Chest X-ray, PA view. Patient: 25 years old, sex M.
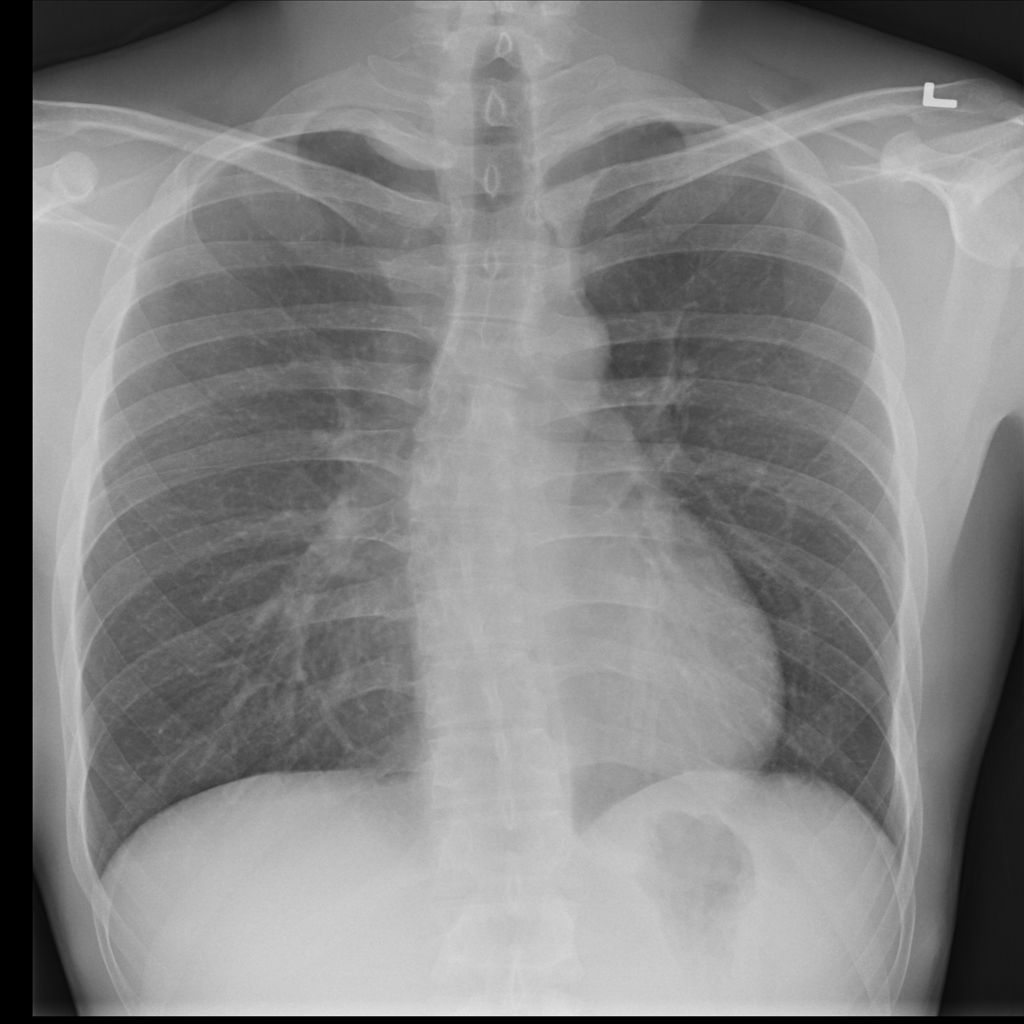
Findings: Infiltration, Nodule